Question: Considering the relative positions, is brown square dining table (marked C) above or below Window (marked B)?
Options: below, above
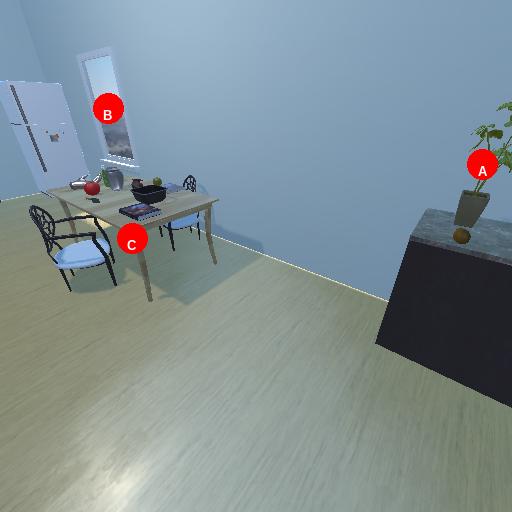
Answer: below